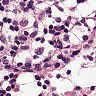
Metastatic tissue present: no